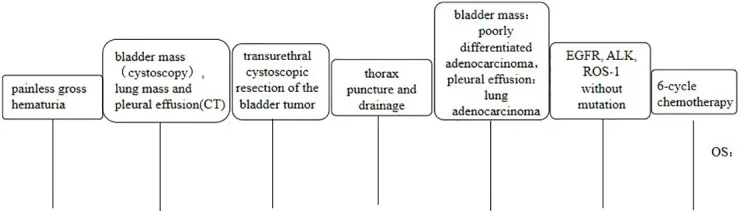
Timeline of clinical events.
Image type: chart (chart)